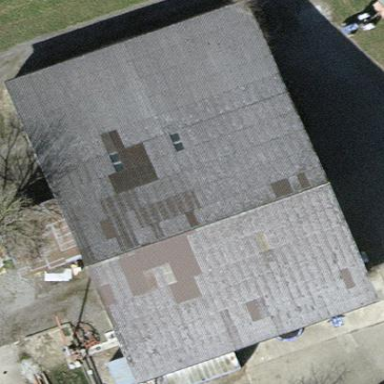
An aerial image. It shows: Barn.